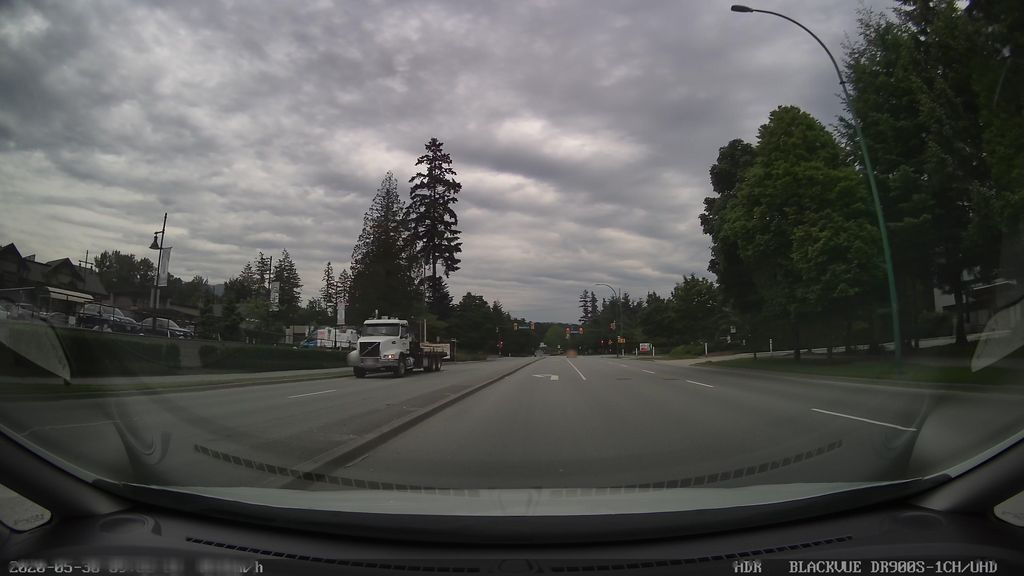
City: vancouver